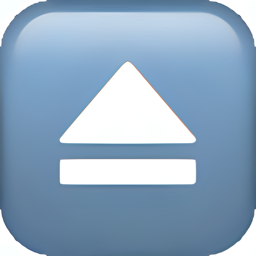
Name: eject symbol
Emoji: ⏏
Group: Symbols
Sub-group: av-symbol